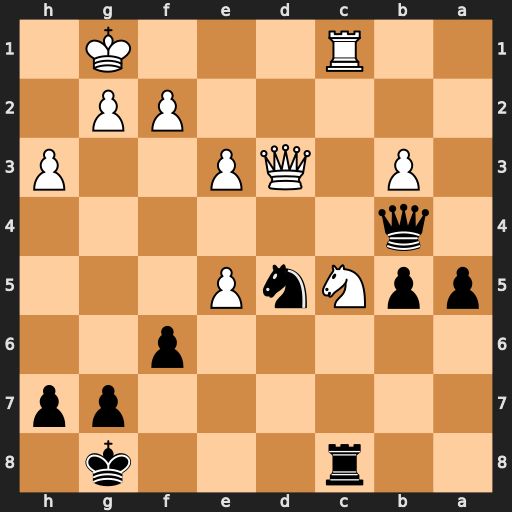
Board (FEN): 2r3k1/6pp/5p2/ppNnP3/1q6/1P1QP2P/5PP1/2R3K1
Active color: b
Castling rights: -
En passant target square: -
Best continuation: Rxc5 Rxc5 Qxc5